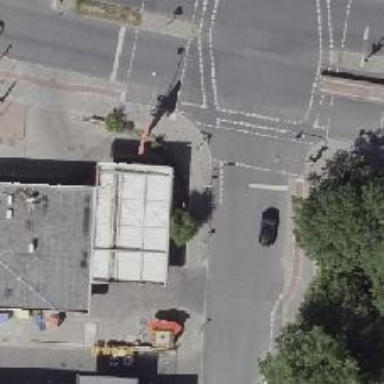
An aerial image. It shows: Road with traffic signals.